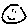
Label: smiley face